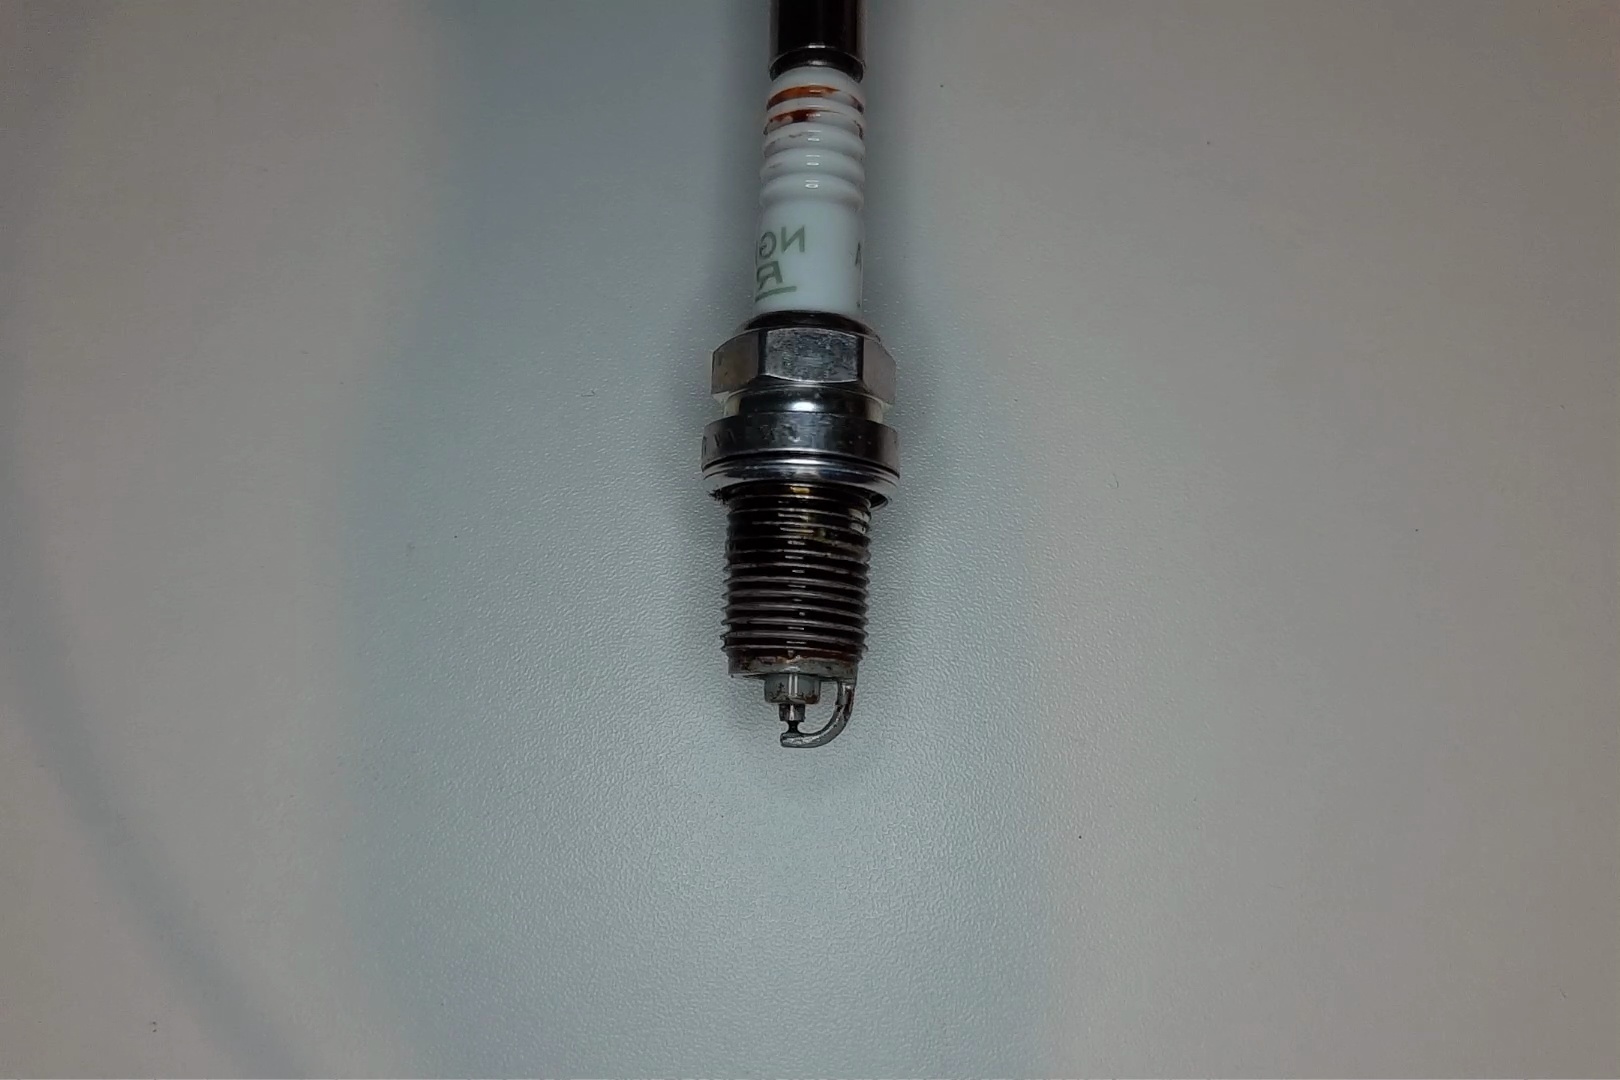
Label: anomaly